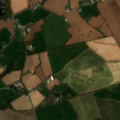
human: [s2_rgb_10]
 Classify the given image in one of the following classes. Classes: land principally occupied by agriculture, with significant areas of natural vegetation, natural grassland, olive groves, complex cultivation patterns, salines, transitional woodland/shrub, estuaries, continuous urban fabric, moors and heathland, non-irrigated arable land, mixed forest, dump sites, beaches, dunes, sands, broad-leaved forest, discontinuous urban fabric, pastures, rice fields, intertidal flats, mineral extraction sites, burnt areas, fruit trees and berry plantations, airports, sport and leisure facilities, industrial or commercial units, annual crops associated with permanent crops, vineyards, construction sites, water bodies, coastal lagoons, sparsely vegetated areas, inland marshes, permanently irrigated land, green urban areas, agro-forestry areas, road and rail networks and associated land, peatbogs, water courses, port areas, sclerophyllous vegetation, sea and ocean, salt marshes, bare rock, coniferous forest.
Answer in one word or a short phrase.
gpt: non-irrigated arable land, pastures